Brain MRI, t2w sequence, axial 2D slice.
Patient: age 41, sex M, weight 95 kg, height 1.95 m
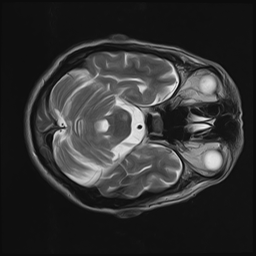